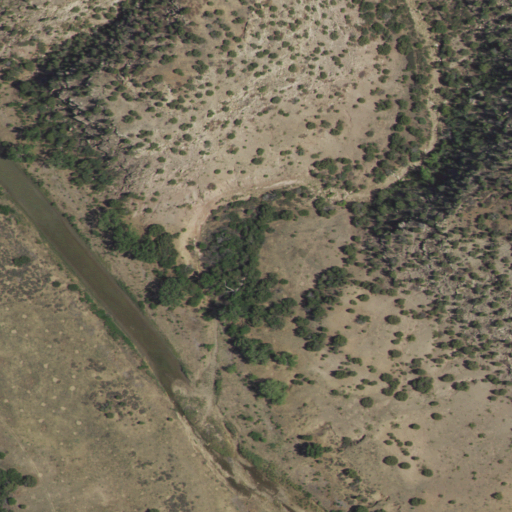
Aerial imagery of valley in New Mexico named Cañon de la Cueva containing shrub, evergreen forest, woody wetlands, grassland, and open water